Question: I want to format a table to show as rows, with each row being a contiguous box, and with space between the rows. Example:
'''
<table>
<tr><td>John</td><td>Doe</td><td>24</td></tr>
<tr><td>Jack</td><td>Foo</td><td>34</td></tr>
<tr><td>Jim</td><td>Beam</td><td>102</td></tr>
</table>
'''
What I want should look something like the following:

I have achieved the above by making additional tr-rows between the data:
'''
<style>
body { background-color: #aaaaff; }
table { border-collapse: collapse; }
.space_tr { height: 1px; }
.info_tr { background-color: grey; }
.info_tr td { padding: 5 20 5 20px; }
</style>
<table>
<tr class='info_tr'><td>John</td><td>Doe</td><td>24</td></tr>
<tr class='space_tr'><td colspan='3'></td></tr>
<tr class='info_tr'><td>Jack</td><td>Foo</td><td>34</td></tr>
<tr class='space_tr'><td colspan='3'></td></tr>
<tr class='info_tr'><td>Jim</td><td>Beam</td><td>216</td></tr>
</table>
'''
But I want to know if I can achieve this formatting with just CSS, i.e. without changing anything in the html that I wrote in the top.
EDIT:
Adam Kiss suggested using a bottom-border with same color as the background. This works in my current case, but as he points out, this will not work when having background which is not just a same-color surface.
For completeness: Can the above be achieved while maintaining transparency of the spacing gaps?
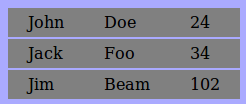
Answer: if your situation is as your picture suggests, meaning you have full color background, following should be absolutely sufficient:
'''
td { padding: 5px 20px; background: #666; border-bottom: 3px solid #backgroundColor; }
'''
:)
Just noticed your update: I would either use some <span> (or different tag) inside <td> or play with margins on <td>s, although I don't think that that would work :)